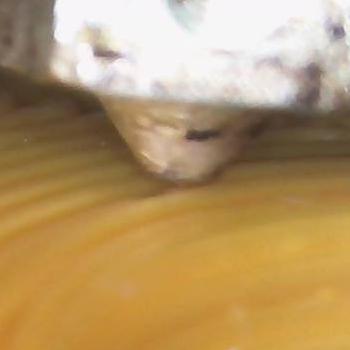
Flow rate: 69%